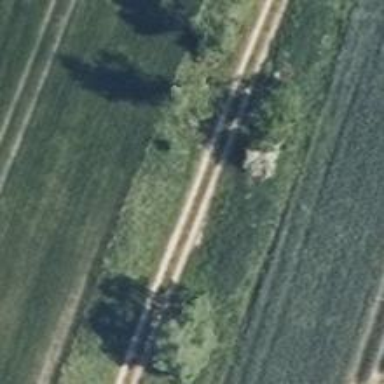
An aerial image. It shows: Row of trees in natural setting.